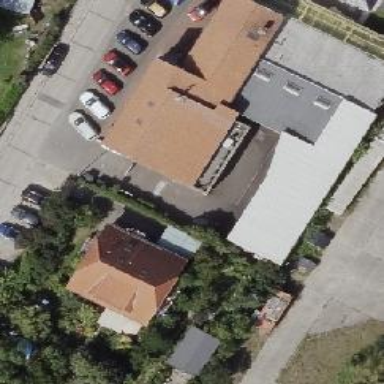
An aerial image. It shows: Building housing car shop.